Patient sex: M
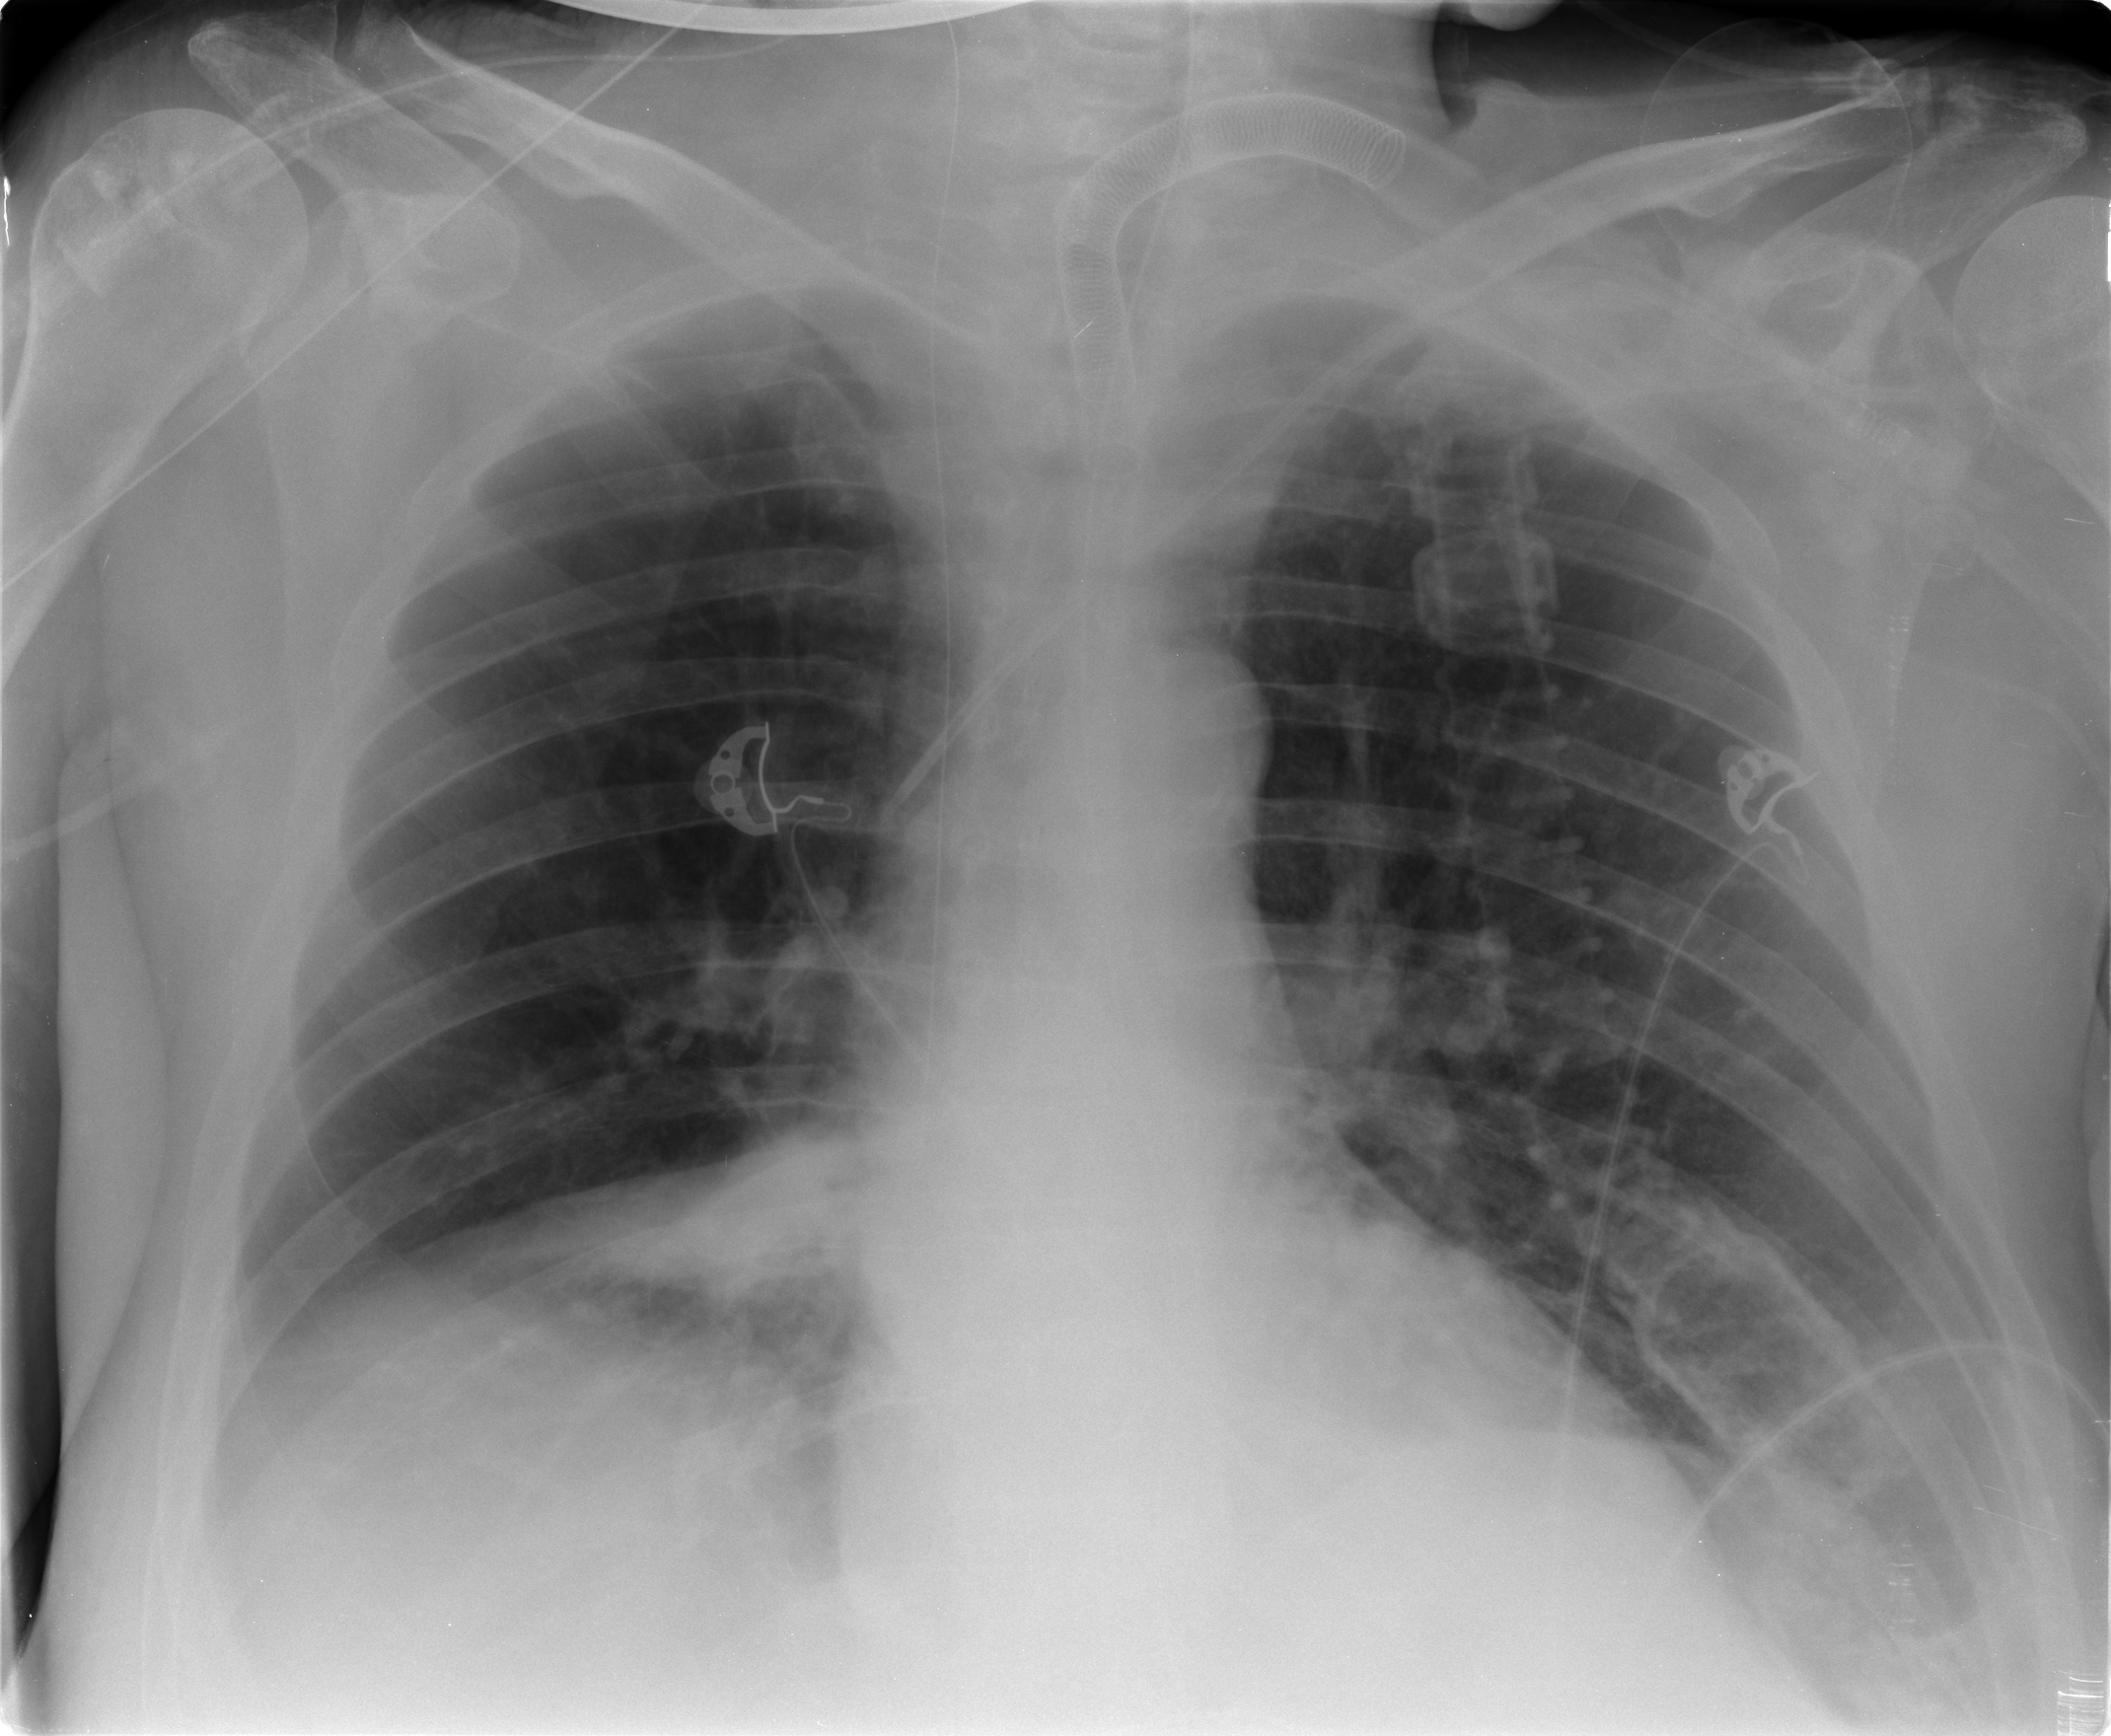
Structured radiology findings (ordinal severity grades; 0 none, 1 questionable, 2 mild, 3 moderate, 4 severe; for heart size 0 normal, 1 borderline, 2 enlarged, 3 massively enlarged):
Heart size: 1
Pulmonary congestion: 2
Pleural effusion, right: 0
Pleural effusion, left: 1
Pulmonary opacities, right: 2
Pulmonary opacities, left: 2
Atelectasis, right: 2
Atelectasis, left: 2